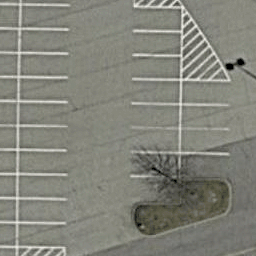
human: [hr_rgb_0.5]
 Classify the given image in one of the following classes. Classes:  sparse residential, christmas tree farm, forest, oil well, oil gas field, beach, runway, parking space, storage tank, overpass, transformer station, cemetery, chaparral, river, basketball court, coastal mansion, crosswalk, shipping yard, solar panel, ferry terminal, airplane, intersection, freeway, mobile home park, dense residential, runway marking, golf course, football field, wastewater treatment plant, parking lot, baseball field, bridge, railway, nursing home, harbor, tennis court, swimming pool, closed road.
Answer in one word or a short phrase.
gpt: parking space